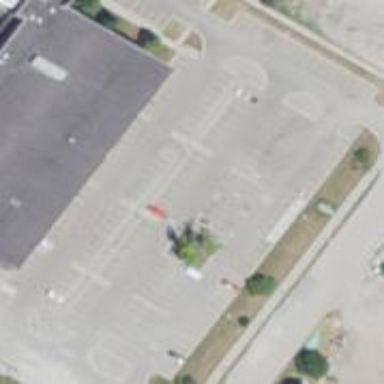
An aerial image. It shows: Parking area with surface.